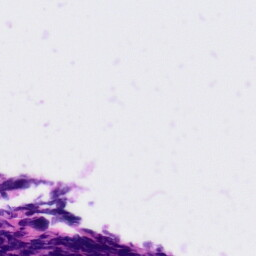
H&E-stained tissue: Tonsil